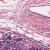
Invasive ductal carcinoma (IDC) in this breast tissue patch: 1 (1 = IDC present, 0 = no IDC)